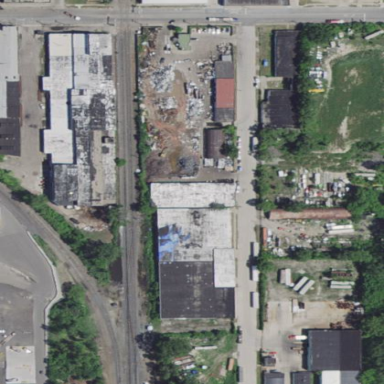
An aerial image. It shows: Industrial area designated as scrap yard.